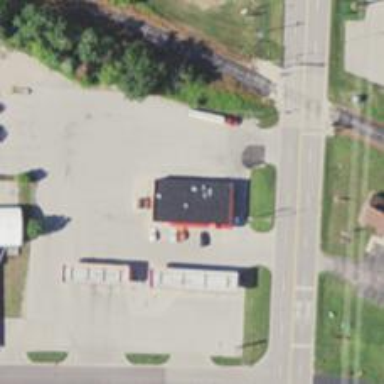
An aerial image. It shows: Convenience shop.